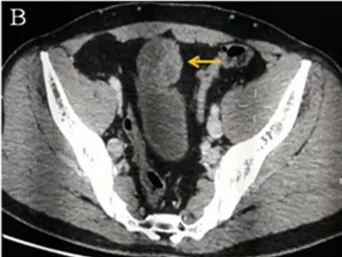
(A-C) Computed tomographic images showing a cystic solid mass (yellow arrow) in the anterior part of the bladder measuring 6.8 x 3.9 cm in size. The tumor invades the anterior wall and peritoneum of the adjacent bladder. Calcification (red arrow) and separation (yellow arrow) are visible within the tumor.
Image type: radiology (ct)